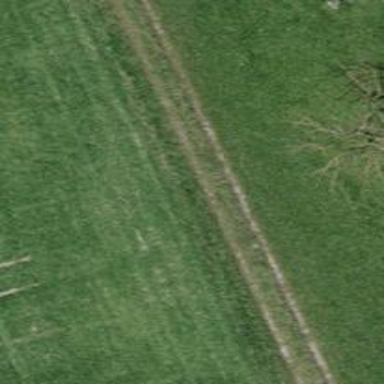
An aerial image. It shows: Grass track with grade5 tracktype.